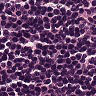
Metastatic tissue present: no